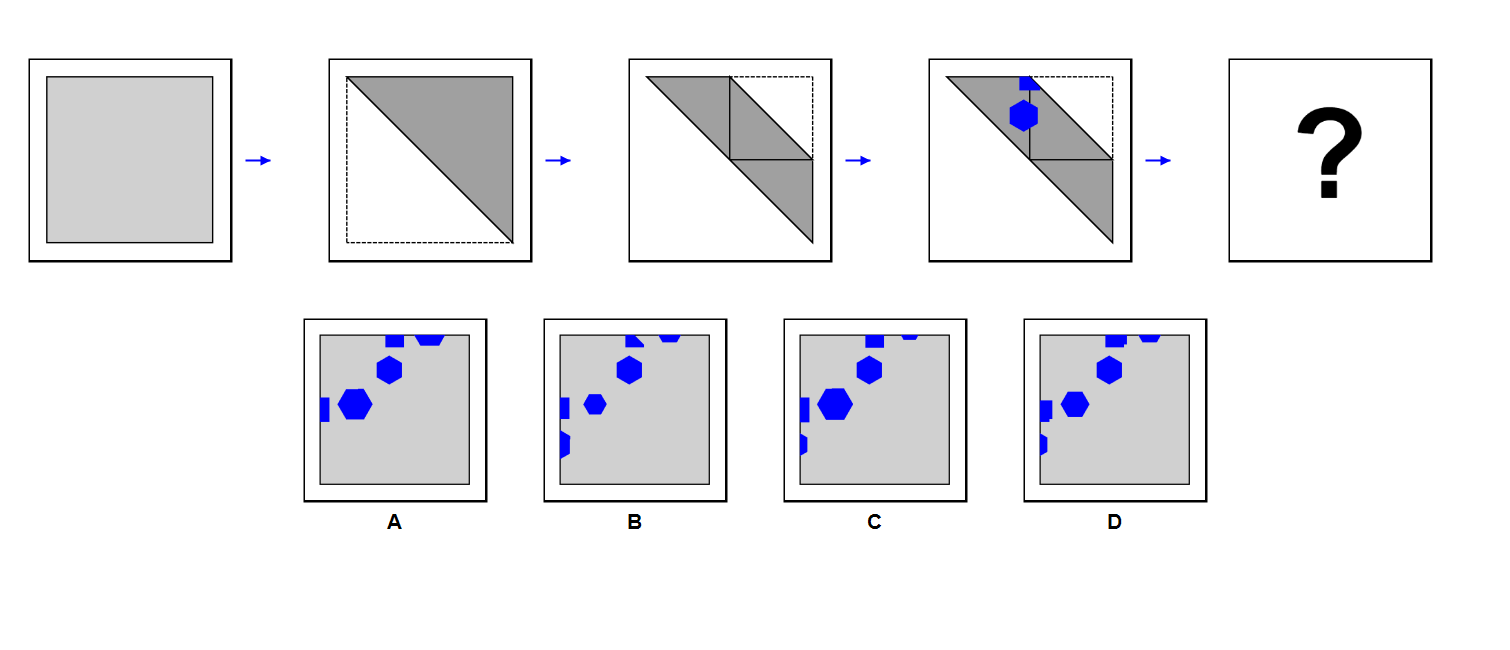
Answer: D